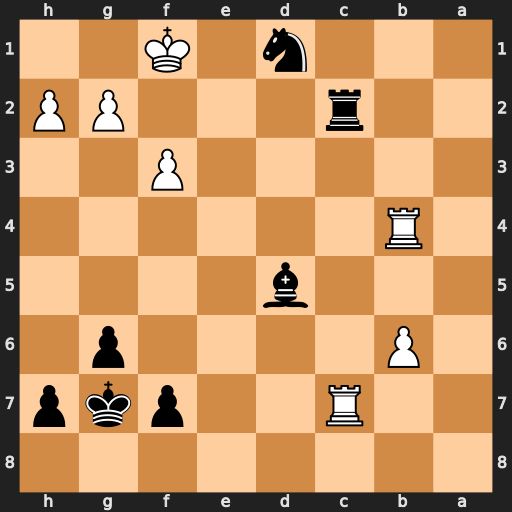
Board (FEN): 8/2R2pkp/1P4p1/3b4/1R6/5P2/2r3PP/3n1K2
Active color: b
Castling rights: -
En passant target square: -
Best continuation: Ne3+ Ke1 Nxg2+ Kd1 Ne3+